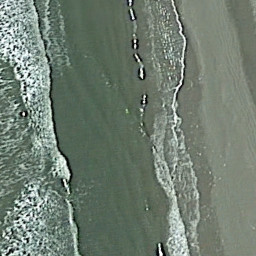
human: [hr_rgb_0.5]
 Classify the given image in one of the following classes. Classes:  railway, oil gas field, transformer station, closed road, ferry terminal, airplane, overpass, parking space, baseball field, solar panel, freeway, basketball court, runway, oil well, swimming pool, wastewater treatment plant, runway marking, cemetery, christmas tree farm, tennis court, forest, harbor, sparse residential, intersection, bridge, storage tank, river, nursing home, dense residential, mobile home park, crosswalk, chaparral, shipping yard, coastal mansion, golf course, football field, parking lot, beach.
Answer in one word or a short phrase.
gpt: beach